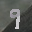
Label: 9